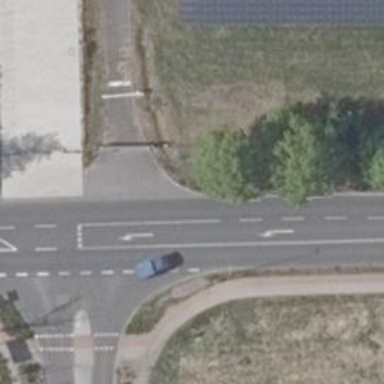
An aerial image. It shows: Road with "give way" sign.